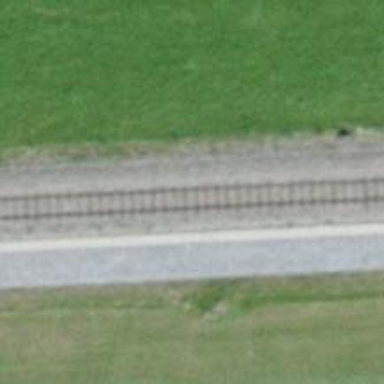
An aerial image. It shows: Narrow-gauge railway with 1 track. The tracks are electrified with contact line.